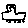
Label: car